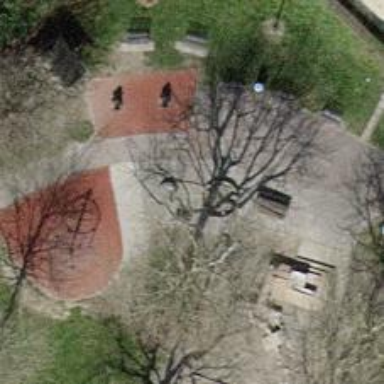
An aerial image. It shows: Sandpit at the playground.